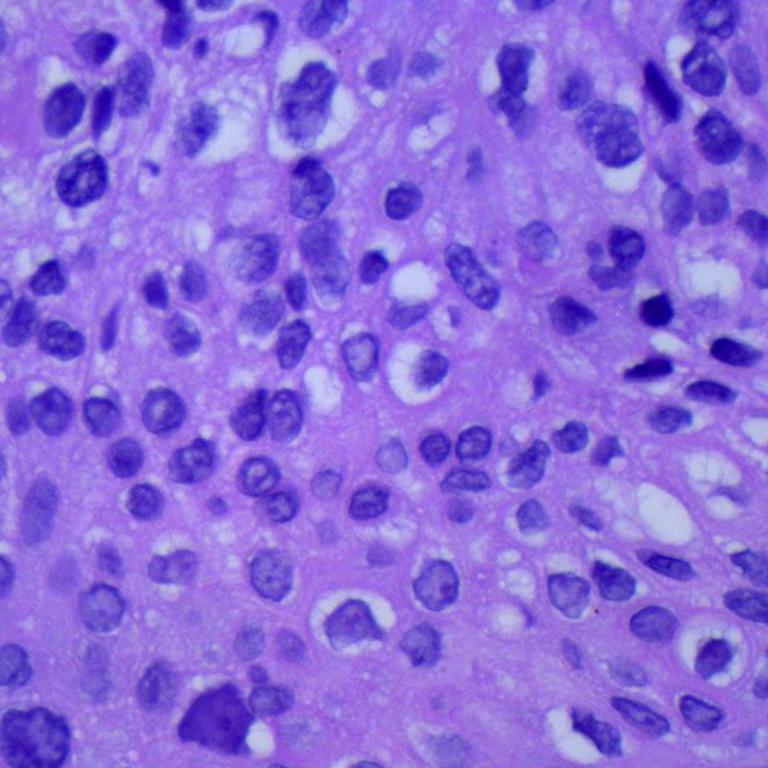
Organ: lung
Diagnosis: squamous carcinomas